Interaction volume radius: 10 \u00c5
Interaction volume height: 15 \u00c5
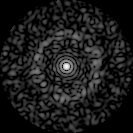
Disorder parameter: 0.8342